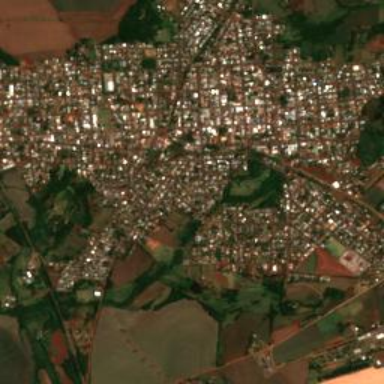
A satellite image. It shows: Town.